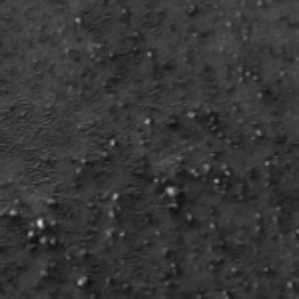
Label: frost